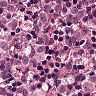
Metastatic tissue present: yes